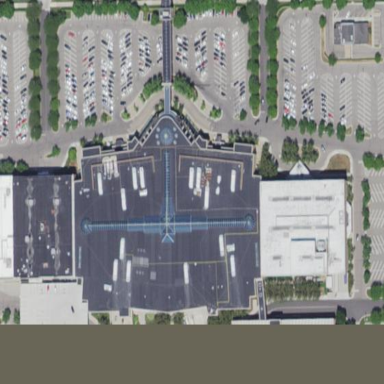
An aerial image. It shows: Retail building which is mall.